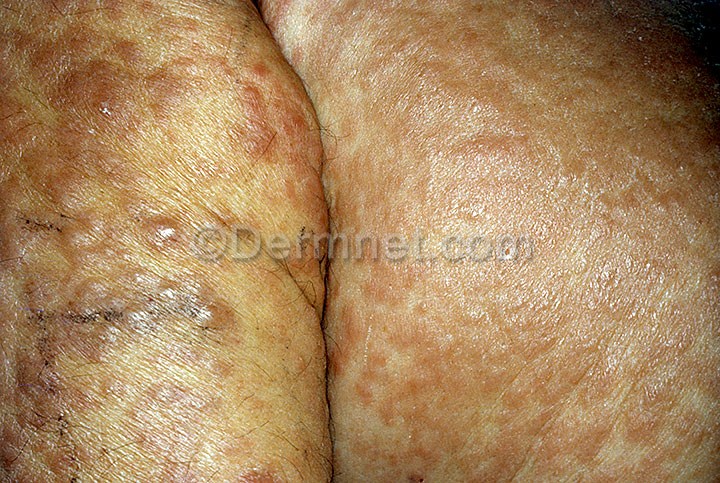
Disease: Actinic Keratosis Basal Cell Carcinoma and other Malignant Lesions